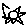
Label: sun